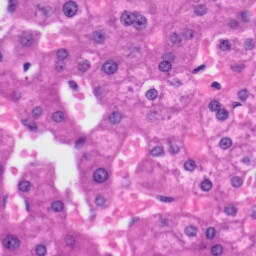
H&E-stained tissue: Liver